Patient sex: F
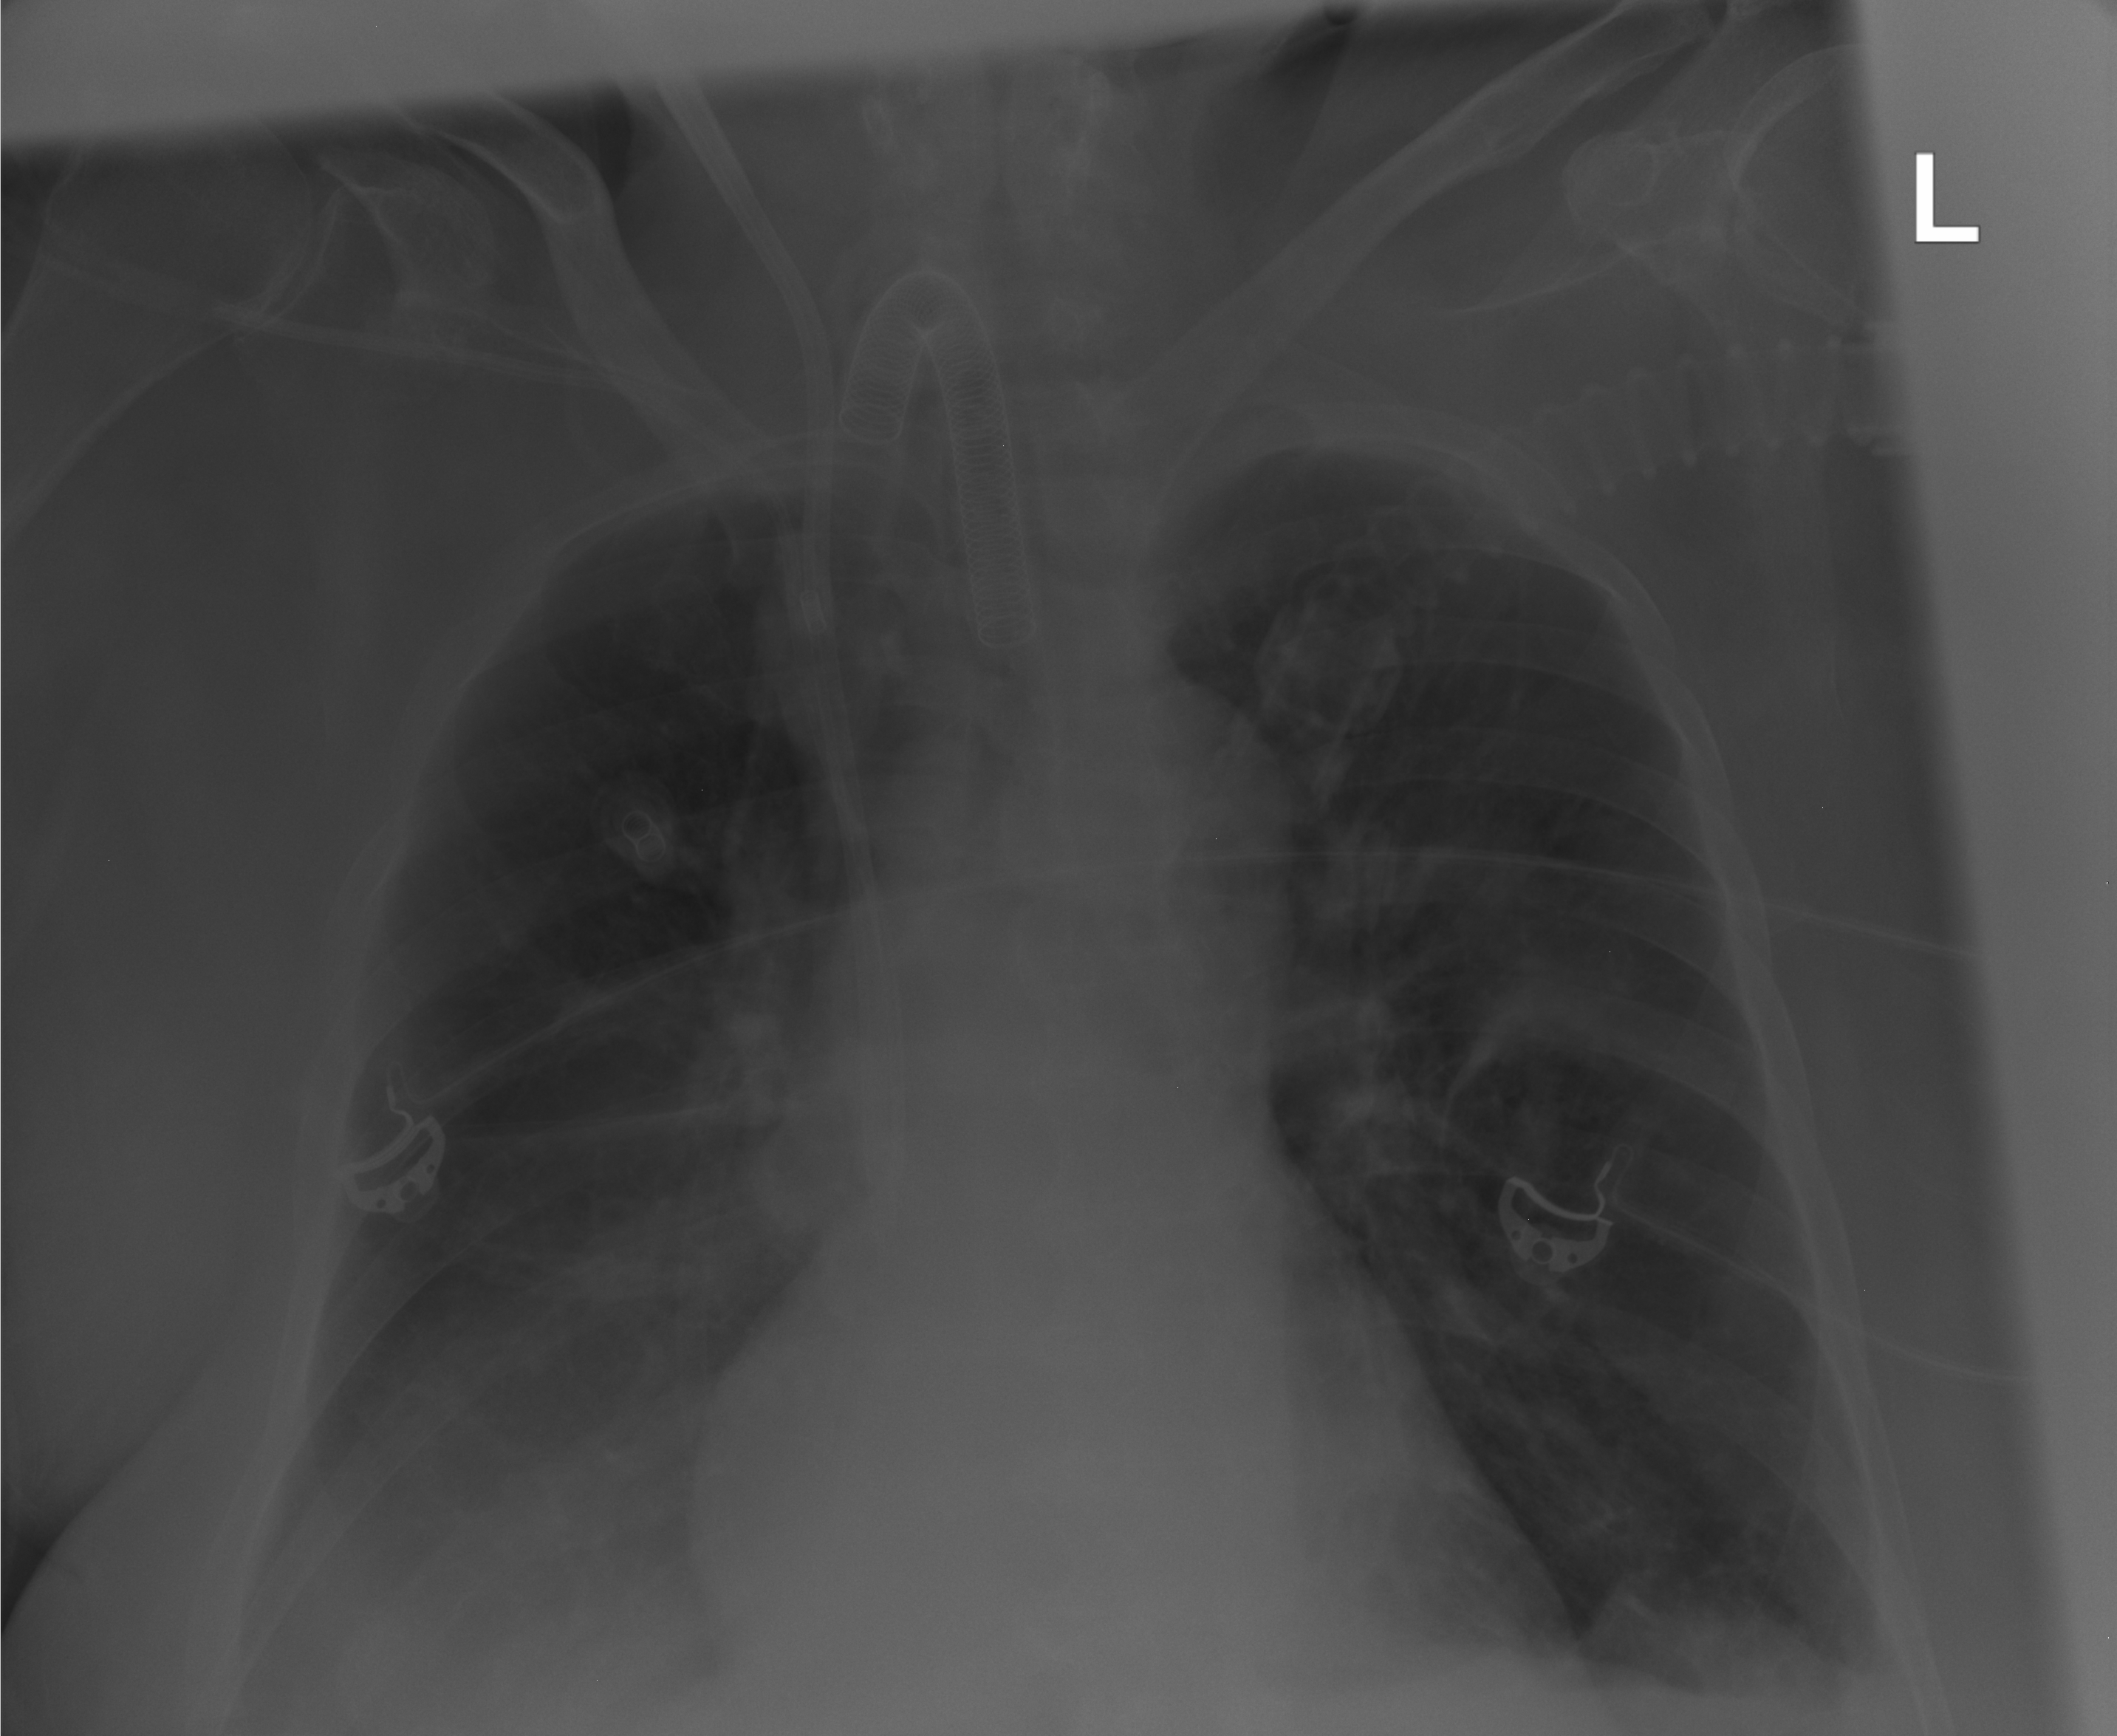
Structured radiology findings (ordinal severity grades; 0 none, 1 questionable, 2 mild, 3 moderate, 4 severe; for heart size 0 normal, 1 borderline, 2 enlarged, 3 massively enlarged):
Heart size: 1
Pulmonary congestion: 0
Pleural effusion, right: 3
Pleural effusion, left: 0
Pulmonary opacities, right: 1
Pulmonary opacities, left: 0
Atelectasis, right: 2
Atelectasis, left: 0